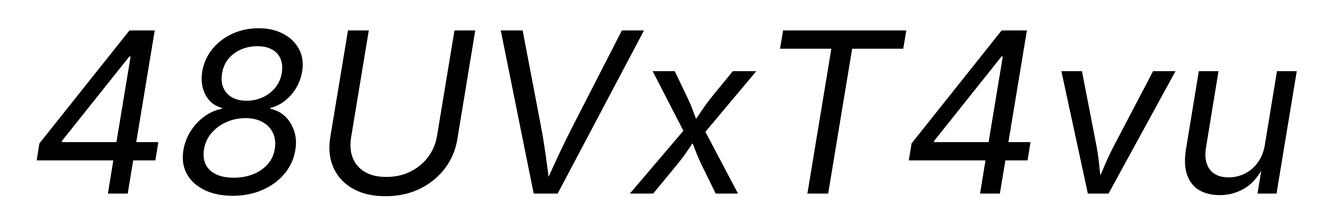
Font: Inter-Italic_Italic